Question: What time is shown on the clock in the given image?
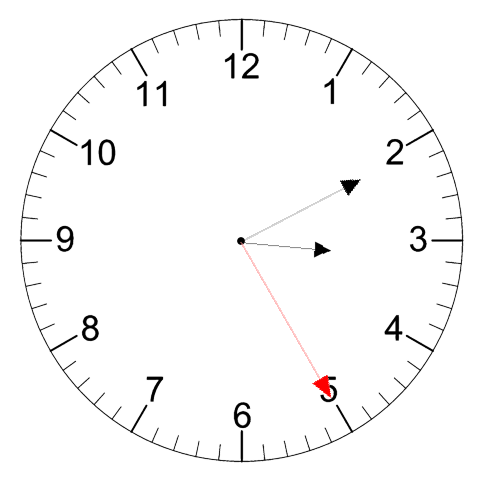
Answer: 03:10:25